Question: I'm sure i'm obviouly did something very stupid but, when I try to upload my profile picture on my blog website, even when I add one through admin page, the picture doesn't come up..
so here's what's happening,
blog pic:

the picture right next to Kimmc6008, I should see my image, but somehow failed..
here's the code, I will upload more if needed.
models.py
'''
class Author(models.Model):
user = models.OneToOneField(User, on_delete=models.CASCADE)
profile_picture = models.ImageField()
def __str__(self):
return self.user.username
class CategoryBlog(models.Model):
title = models.CharField(max_length=20)
def __str__(self):
return self.title
class Post(models.Model):
title = models.CharField(max_length=100)
overview = models.TextField()
timestamp = models.DateTimeField(auto_now_add=True)
comment_count = models.IntegerField(default=0)
author = models.ForeignKey(Author, on_delete=models.CASCADE)
thumbnail = models.ImageField()
categories = models.ManyToManyField(CategoryBlog)
featured = models.BooleanField(null=True)
def __str__(self):
return self.title
'''
views.py
'''
def blog(request):
post_list = Post.objects.all()
context = {
'post_list': post_list
}
return render(request, 'blog.html', context)
'''
and my html
'''
<!-- post -->
{% for post in post_list %}
<div class="post col-xl-6">
<div class="post-thumbnail"><a href="/post"><img src="{{post.thumbnail.url}}" alt="..." class="img-fluid"></a></div>
<div class="post-details">
<div class="post-meta d-flex justify-content-between">
<div class="date meta-last">20 May | 2016</div>
{% for cat in post.categories.all %}
<div class="category"><a href="#"></a>{{ cat }}</div>
{% endfor %}
</div><a href="/post">
<h3 class="h4">{{ post.title }}</h3></a>
<p class="text-muted">{{ post.overview }}</p>
<footer class="post-footer d-flex align-items-center">
<a href="#" class="author d-flex align-items-center flex-wrap">
<div class="avatar"><img src="{{ post.author.profile_picture.url }}" alt="..." class="img-fluid"></div>
<div class="title"><span>{{ post.author.user.username }}</span></div>
</a>
<div class="date"><i class="icon-clock"></i>{{ post.timestamp|timesince }} ago</div>
<div class="comments meta-last"><i class="icon-comment"></i>{{ post.comment_count }}</div>
</footer>
</div>
</div>
{% endfor %}
'''
Thank you for your help!!
I noticed I was missing MEDIA_ROOT in my settings.py.
Would this be the reason why?
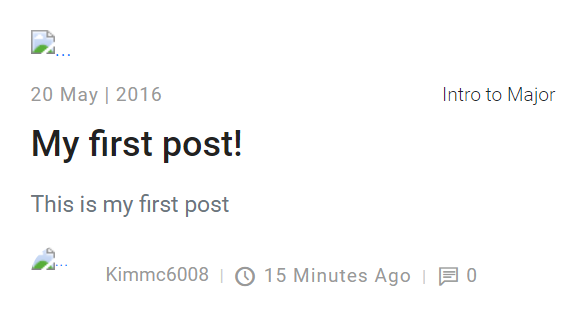
Answer: Add the 'upload_to' argument in your ImageField
'''
profile_picture = models.ImageField(upload_to='pictures')
'''
And these are the basic settings you need to have in your django project for image/files handling
project/urls.py
'''
from django.conf import settings
from django.conf.urls.static import static
urlpatterns = [..]
if settings.DEBUG:
urlpatterns += static(settings.MEDIA_URL, document_root=settings.MEDIA_ROOT)
'''
settings.py
'''
MEDIA_URL = '/media/'
MEDIA_ROOT = os.path.join(BASE_DIR, 'media')
'''